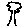
Label: tree